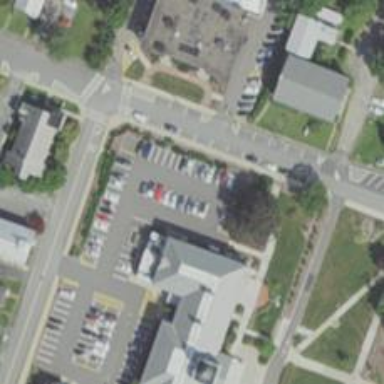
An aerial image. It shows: Parking space is available.